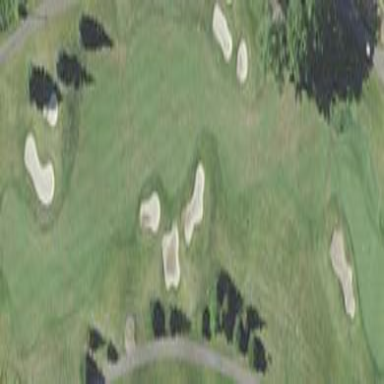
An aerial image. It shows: Golf fairway surrounded by grass.